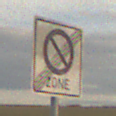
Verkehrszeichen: EndeEingeschraenktesHalteverbotZone
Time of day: SunriseSunset
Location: Outdoor (Nature)
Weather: PartlyCloudy
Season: NotSpecified
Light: Natural